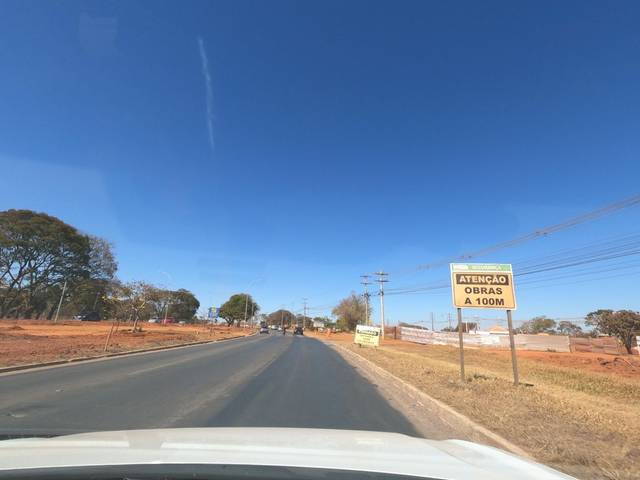
Region: Brazil
Coordinates: -15.811, -47.941